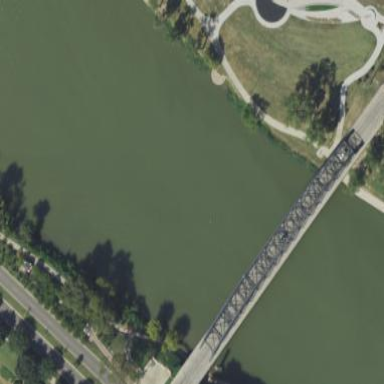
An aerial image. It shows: Man-made bridge.